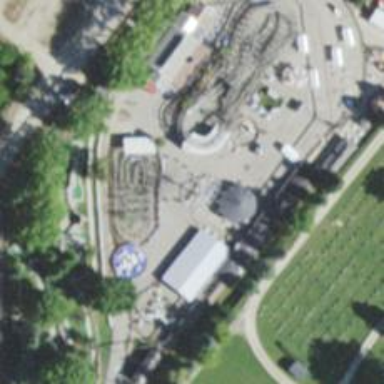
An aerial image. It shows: Big wheel attraction.